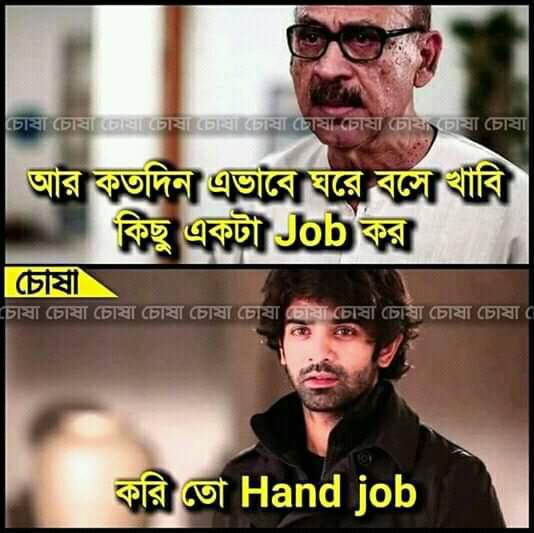
Caption: আর কতদিন এভাবে ঘরে বসে খাবি  কিছু একটা Job কর   করি তো Hand job
Label: non-hate